Question: I'm using matplotlib to create a simple line plot. My plot is a simple time-series data set where I have time along the x-axis and the value of something I am measuring on the y-axis. y values can have postitive or negative values and I would like to fill in the area above and below my line with the color blue if the y-value is > 0 and red if the y values is < 0. Here's my plot:

As you can see, I can get the blue color to fill in correctly, but I can not get the red color to fill in properly. Here's the basic code I am using:
'''
plt.plot(x, y, marker='.', lw=1)
d = scipy.zeros(len(y))
ax.fill_between(xs,ys,where=ys>=d, color='blue')
ax.fill_between(xs,0,where=ys<=d, color='red')
'''
How can I get the area from a positive y-value to the x-axis to be blue and the area from a negative y-value to the x-axis to be red? Thanks for the help.
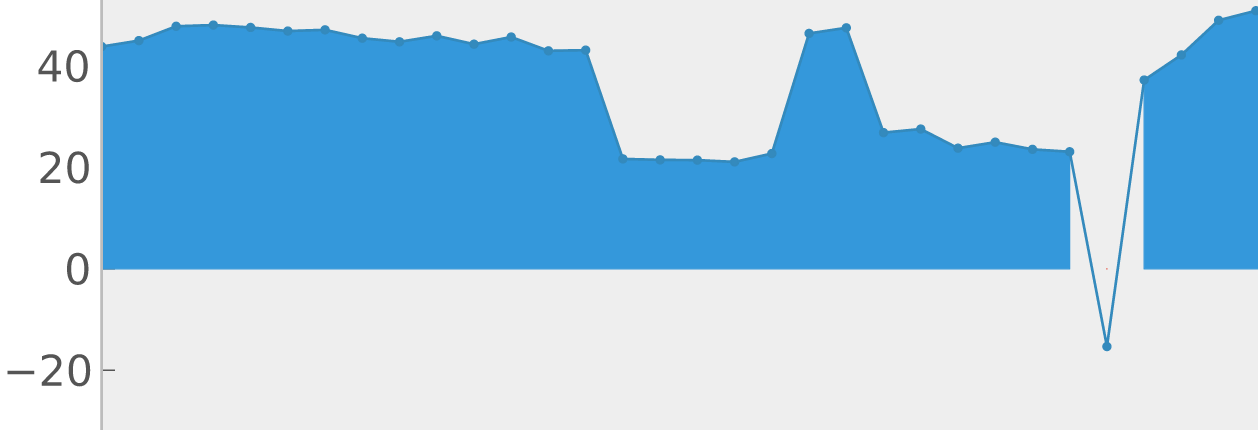
Answer: The code snippet you provided should be corrected as follows:
'''
plt.plot(x, y, marker='.', lw=1)
d = scipy.zeros(len(y))
ax.fill_between(xs, ys, where=ys>=d, interpolate=True, color='blue')
ax.fill_between(xs, ys, where=ys<=d, interpolate=True, color='red')
'''
The <URL> method takes at least two arguments 'x' and 'y1', while it also has a parameter 'y2' with default value 0. The method will fill the area between 'y1' and 'y2' for the specified 'x'-values.
The reason why you didn't get any filling below the x-axis, is due to the fact that you had specified that the 'fill_between' method should fill the area between 'y1=0' and 'y2=0', i.e. area. To make sure that the fill does not only appear on x-values, specify that the method should interpolate 'y1' as to find the intersections with 'y2', which is done by specifying 'interpolate=True' in the method call.